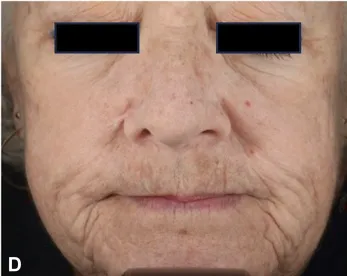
Cross-polarized photography of the patient's face after completion of 3 treatments with 730 nm picosecond laser.
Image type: medical_photograph (skin_photograph)